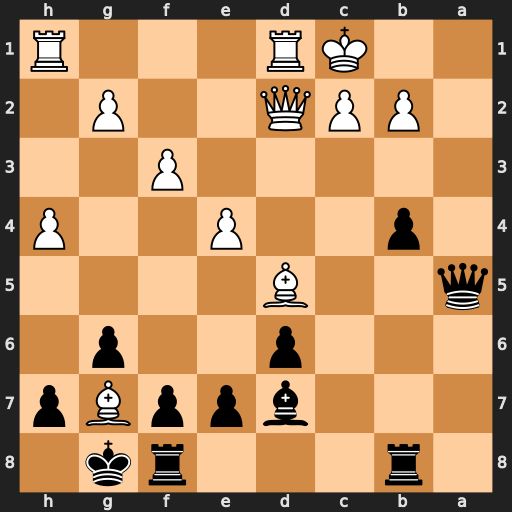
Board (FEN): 1r3rk1/3bppBp/3p2p1/q2B4/1p2P2P/5P2/1PPQ2P1/2KR3R
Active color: b
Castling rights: -
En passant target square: -
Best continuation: Qa1#